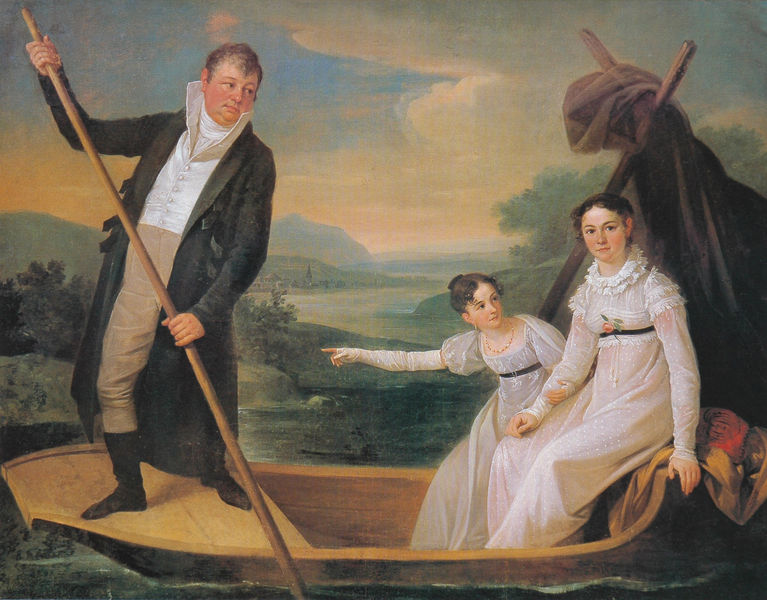
Titel: Kahnpartie
Künstler: Joseph Hauber
Standort: München
Institution: Städtische Galerie im Lenbachhaus
Schlagwörter: baum, berg, blau, gemälde, gruppe, hand, himmel, mann, meer, schatten, umhang, wasser, weiß, wolken, bäume, fluss, frauen, gelb, grün, kirchturm, landschaft, mädchen, see, sitzen, stadt, ufer, abend, blume, blumen, braun, damen, finger, frau, frisur, holz, kleid, kleider, licht, schwarz, ausblick, blick, blüte, dame, gürtel, rose, rot, tuch, wolke, beige, malerei, rock, alt, hose, jacke, jung, arm, band, kragen, mensch, stehen, ärmel, herr, hände, krägen, porträt, schauen, öl, ferne, flusslauf, horizont, hügel, natur, weite, busch, büsche, sonne, gewand, haare, mantel, stoff, tücher, decke, familie, kind, mutter, tochter, vater, england, frontal, knopf, locken, wald, boot, genre, kahn, kinder, paddel, ruder, stock, turm, schiff, welle, wellen, venedig, stab, schiffer, berge, gebirge, kette, dorf, sonnenuntergang, idylle, romantik, lehnen, ruderer, rudern, halstuch, draperie, stimmung, rüschen, zeigen, knöpfe, halskette, kelid, schwestern, kreuz, kanu, himmeö, schlicht, stöcke, stiefel, schwester, biedermeier, toff, tuchs, schwaru, grüne, natir, fähre, stange, deuten, caspar david friedrich, putten, taufe, klei, töchter, schieben, gucken, weise, zelt, bootsfahrt, rhein, nachen, decken, big, staken, fährmann, überfahrt, gondel, übersetzen, weisen, barke, heirat, kommunikation, freunde, steuern, baurdeaux, bootfahren, gondolier, hinweiss, nach vorne, punten, punting, stocherkahn, überfart, mante, bootspartie, stake, 1900, 1850, löeider